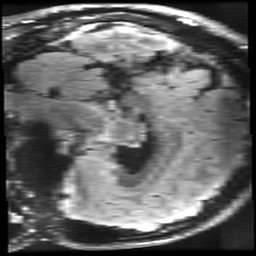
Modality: FLAIR
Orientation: sagittal
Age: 19
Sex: male
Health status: healthy
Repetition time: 12 s
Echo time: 0.09782 s